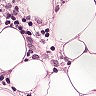
Metastatic tissue present: yes